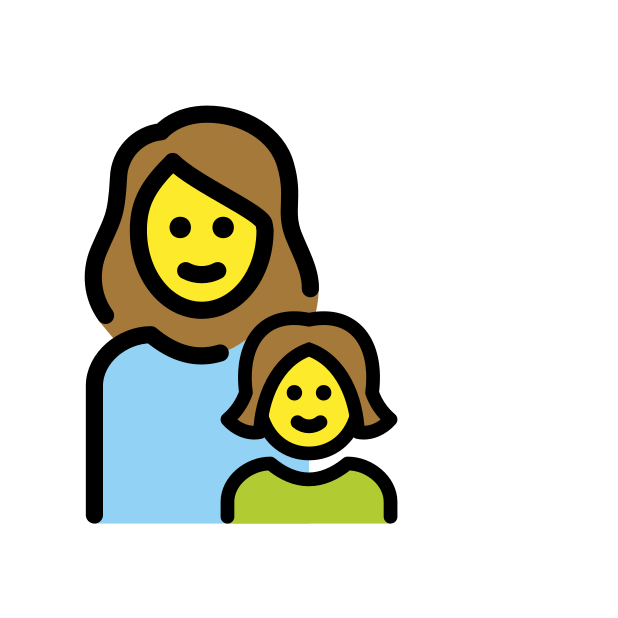
family: woman, girl